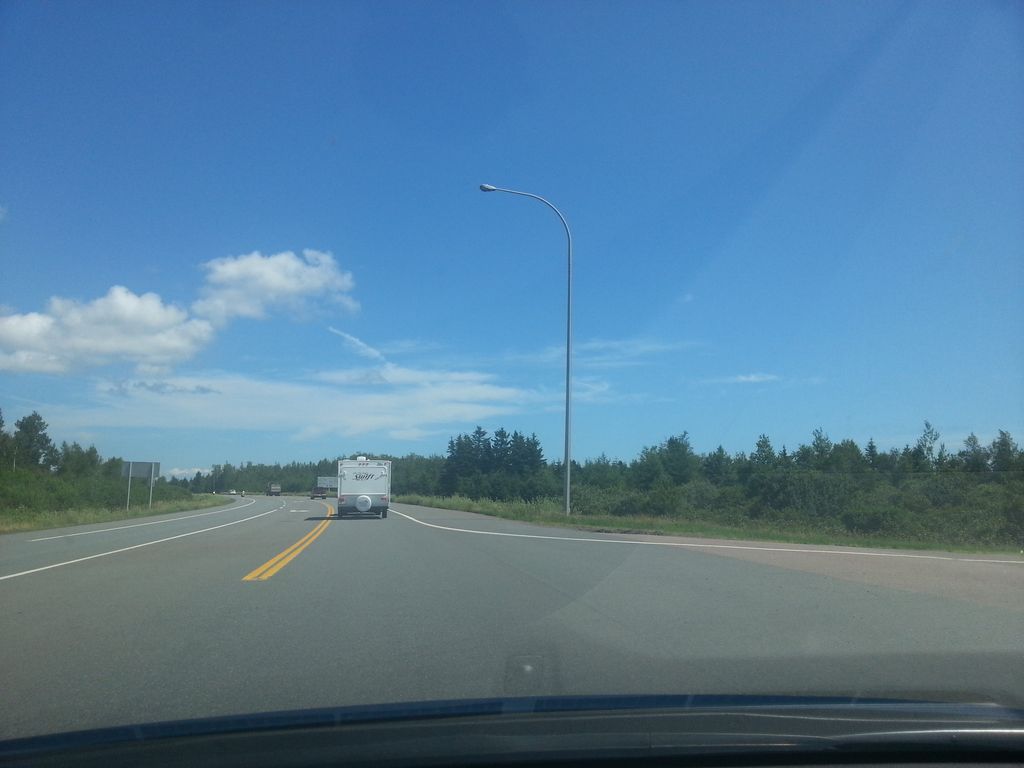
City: charlottetown